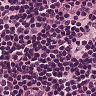
Metastatic tissue present: no